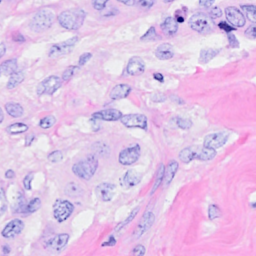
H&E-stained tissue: Breast